Question: I have a button inside relative layout that I want to center along with input edit text. I added 'android:gravity="center"' to relative layout, every was centered correctly other than the button, I even tried to add 'android:layout_centerInParent="true"' to the button but it didn't work. What could be the issue?
'''
<LinearLayout xmlns:android="http://schemas.android.com/apk/res/android"
android:orientation="vertical" android:layout_width="match_parent"
android:layout_height="match_parent" android:layout_gravity="bottom">
<ImageView
android:id="@+id/imageView"
android:src="@drawable/logo"
android:layout_weight=".3"
android:layout_width="wrap_content"
android:layout_height="0dp"
android:layout_marginTop="10dp"
android:layout_gravity="center_horizontal"/>
<RelativeLayout
android:layout_weight=".1"
android:layout_width="match_parent"
android:layout_height="wrap_content"
android:gravity="center">
<EditText
android:id="@+id/et_email"
android:layout_width="wrap_content"
android:layout_height="wrap_content"
android:layout_marginBottom="10dp"
android:inputType="textEmailAddress"
android:ems="10"
android:hint="Email"/>
<EditText
android:id="@+id/et_password"
android:layout_width="wrap_content"
android:layout_height="wrap_content"
android:layout_below="@+id/et_email"
android:inputType="textPassword"
android:hint="Password"
android:ems="10"
android:layout_marginBottom="20dp"
android:imeOptions="actionDone"/>
<Button
android:id="@+id/b_login"
android:layout_width="wrap_content"
android:layout_height="wrap_content"
android:layout_below="@+id/et_password"
android:text="Login"/>
</RelativeLayout>
<View
android:layout_weight=".1"
android:layout_width="match_parent"
android:layout_height="0dp"/>
'''
Button is not centered:

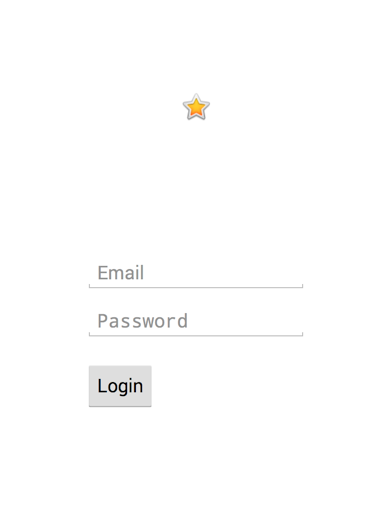
Answer: 'android:gravity="center"' is a property of 'LinearLayout' so its direct child (the 'RelativeLayout') inside of it. You still need to center the children inside the 'RelativeLayout'. To center the 'Button' inside of its parent 'RelativeLayout' use 'android:layout_centerHorizontal="true"'
'''
<Button
android:id="@+id/b_login"
android:layout_width="wrap_content"
android:layout_height="wrap_content"
android:layout_below="@+id/et_password"
android:text="Login"
android:layout_centerHorizontal="true"/> // here
'''
<URL>
Center each 'View' inside of the 'RelativeLayout'
'''
<RelativeLayout
android:layout_weight=".1"
android:layout_width="match_parent"
android:layout_height="wrap_content"
android:gravity="center">
<EditText
android:id="@+id/et_email"
android:layout_width="wrap_content"
android:layout_height="wrap_content"
android:layout_marginBottom="10dp"
android:inputType="textEmailAddress"
android:ems="10"
android:hint="Email"
android:layout_centerHorizontal="true"/>
<EditText
android:id="@+id/et_password"
android:layout_width="wrap_content"
android:layout_height="wrap_content"
android:layout_below="@+id/et_email"
android:inputType="textPassword"
android:hint="Password"
android:ems="10"
android:layout_marginBottom="20dp"
android:imeOptions="actionDone"
android:layout_centerHorizontal="true"/>
<Button
android:id="@+id/b_login"
android:layout_width="wrap_content"
android:layout_height="wrap_content"
android:layout_below="@+id/et_password"
android:text="Login"
android:layout_centerHorizontal="true"/>
'''